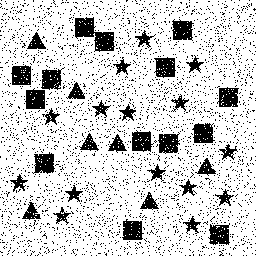
Squares: 14
Triangles: 7
Stars: 15
Total shapes: 36